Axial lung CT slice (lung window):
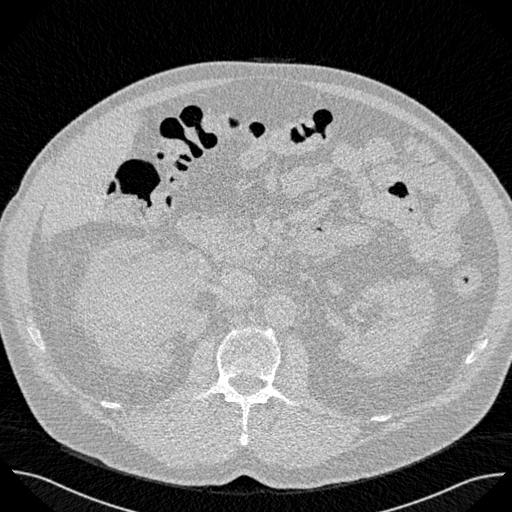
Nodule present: no